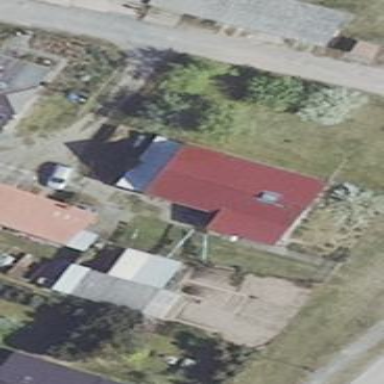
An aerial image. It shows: Simple and straightforward house.